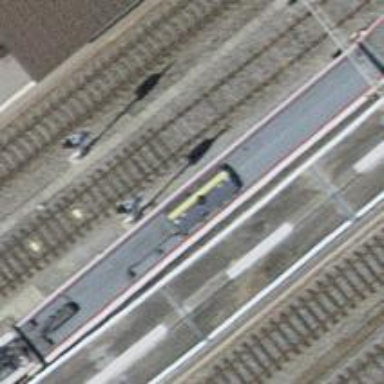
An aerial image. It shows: Railway signal.